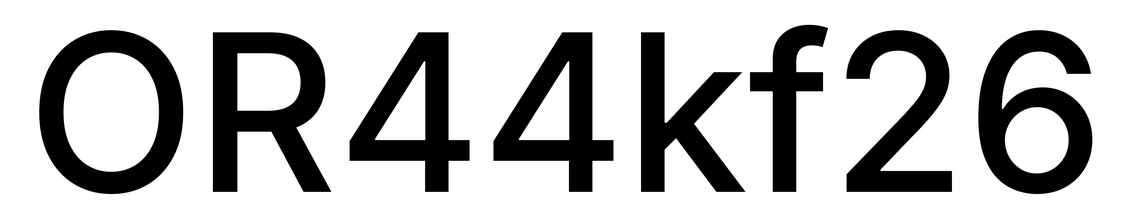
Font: Inter_Medium